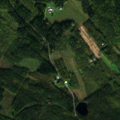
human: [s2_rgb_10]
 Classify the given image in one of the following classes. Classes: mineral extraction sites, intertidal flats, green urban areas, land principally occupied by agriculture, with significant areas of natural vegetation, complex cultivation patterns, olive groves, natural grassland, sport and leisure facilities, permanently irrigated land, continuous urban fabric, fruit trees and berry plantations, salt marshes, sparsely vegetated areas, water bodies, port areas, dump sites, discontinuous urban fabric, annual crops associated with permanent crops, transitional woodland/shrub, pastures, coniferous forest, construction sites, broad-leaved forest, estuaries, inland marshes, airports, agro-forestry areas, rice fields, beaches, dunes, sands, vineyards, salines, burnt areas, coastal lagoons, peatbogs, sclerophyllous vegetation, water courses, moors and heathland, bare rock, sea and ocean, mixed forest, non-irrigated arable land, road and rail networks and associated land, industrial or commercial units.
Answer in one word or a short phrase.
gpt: broad-leaved forest, coniferous forest, mixed forest